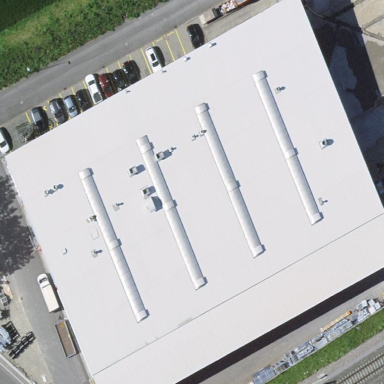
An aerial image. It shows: Industrial building.